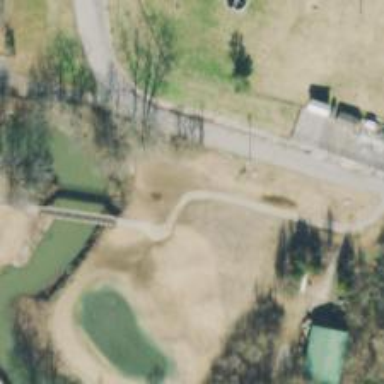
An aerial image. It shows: Path used for both walking and golf.